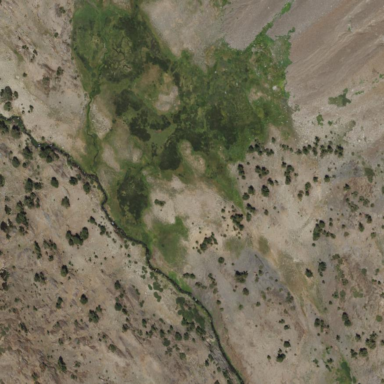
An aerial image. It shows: Wet meadow characterized by grassland vegetation.